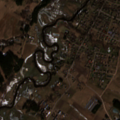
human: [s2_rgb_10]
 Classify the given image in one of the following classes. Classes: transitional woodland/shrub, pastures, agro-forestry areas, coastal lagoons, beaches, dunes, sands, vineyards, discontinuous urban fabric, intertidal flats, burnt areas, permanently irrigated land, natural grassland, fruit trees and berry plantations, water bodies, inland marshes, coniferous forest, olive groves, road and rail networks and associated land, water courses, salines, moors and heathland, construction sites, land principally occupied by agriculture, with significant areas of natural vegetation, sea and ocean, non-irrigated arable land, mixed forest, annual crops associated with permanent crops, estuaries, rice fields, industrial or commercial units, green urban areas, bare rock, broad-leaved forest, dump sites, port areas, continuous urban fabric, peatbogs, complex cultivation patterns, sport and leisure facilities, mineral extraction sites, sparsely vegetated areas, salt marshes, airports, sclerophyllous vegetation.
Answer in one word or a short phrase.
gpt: discontinuous urban fabric, pastures, complex cultivation patterns, land principally occupied by agriculture, with significant areas of natural vegetation, mixed forest